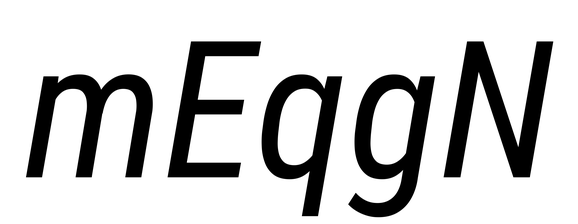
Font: Roboto-Italic_Condensed_Italic